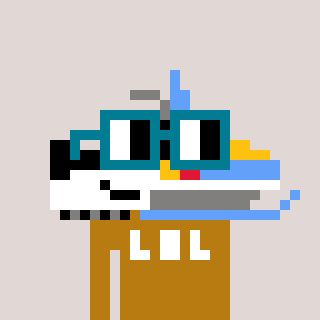
a pixel art character with square dark green glasses, a snowmobile-shaped head and a gold-colored body on a warm background